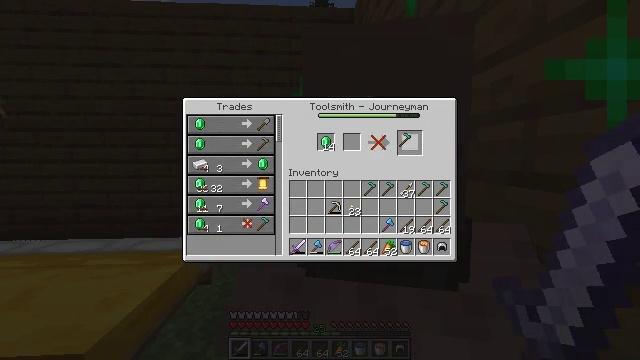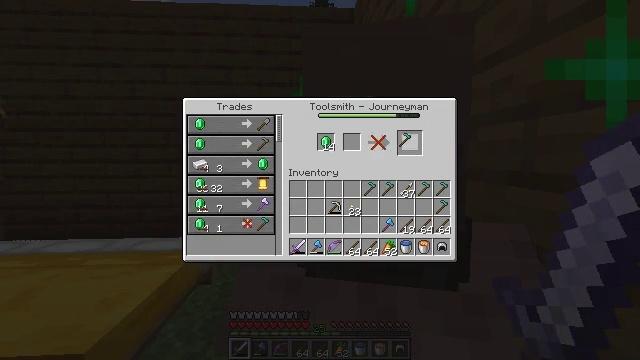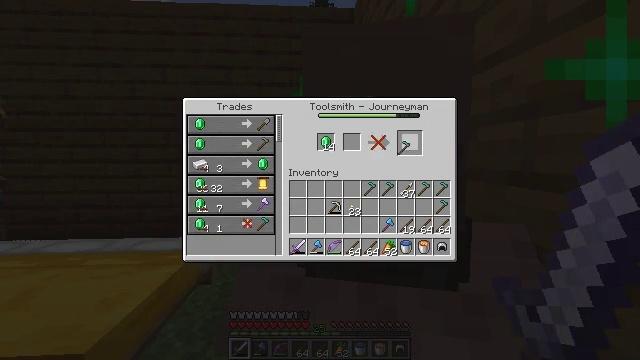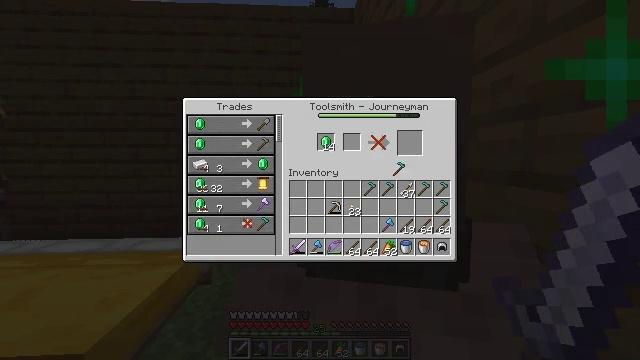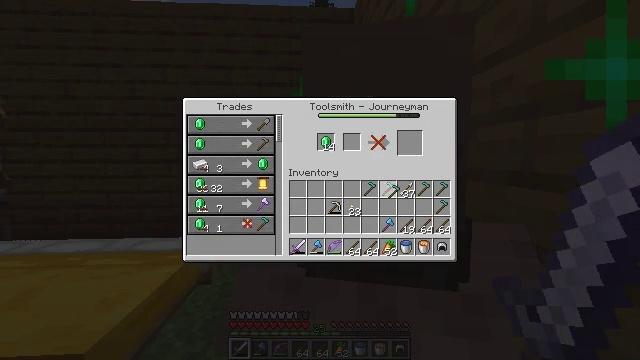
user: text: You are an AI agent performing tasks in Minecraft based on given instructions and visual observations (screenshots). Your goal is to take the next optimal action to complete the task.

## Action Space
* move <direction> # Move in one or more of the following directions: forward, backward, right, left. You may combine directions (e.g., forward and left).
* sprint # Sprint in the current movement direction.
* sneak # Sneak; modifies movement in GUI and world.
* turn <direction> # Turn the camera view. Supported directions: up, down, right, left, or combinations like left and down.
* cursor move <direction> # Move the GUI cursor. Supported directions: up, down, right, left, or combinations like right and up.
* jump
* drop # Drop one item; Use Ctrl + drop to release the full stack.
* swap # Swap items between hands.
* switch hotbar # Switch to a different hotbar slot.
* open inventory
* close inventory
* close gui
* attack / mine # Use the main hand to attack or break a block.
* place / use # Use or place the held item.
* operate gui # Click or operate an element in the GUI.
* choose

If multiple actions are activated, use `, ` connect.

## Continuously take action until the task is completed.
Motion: motion action
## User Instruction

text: Craft a diamond hoe by combining materials in the crafting table.
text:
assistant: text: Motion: operate gui
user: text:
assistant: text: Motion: cursor move down, operate gui
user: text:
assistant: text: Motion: cursor move down
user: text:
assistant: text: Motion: cursor move down
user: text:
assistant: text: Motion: no_op